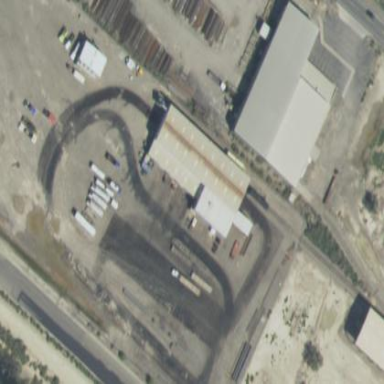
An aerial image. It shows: Industrial building.